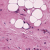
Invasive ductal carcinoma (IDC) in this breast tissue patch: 0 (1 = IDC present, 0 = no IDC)